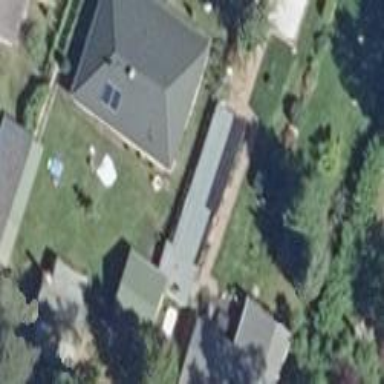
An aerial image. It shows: Simple house.